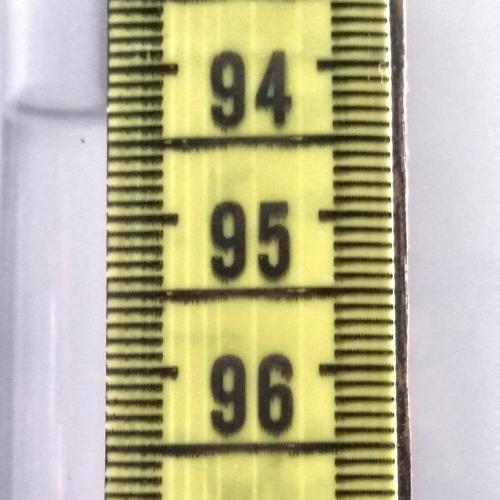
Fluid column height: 94.3 cm